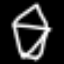
Label: diamond